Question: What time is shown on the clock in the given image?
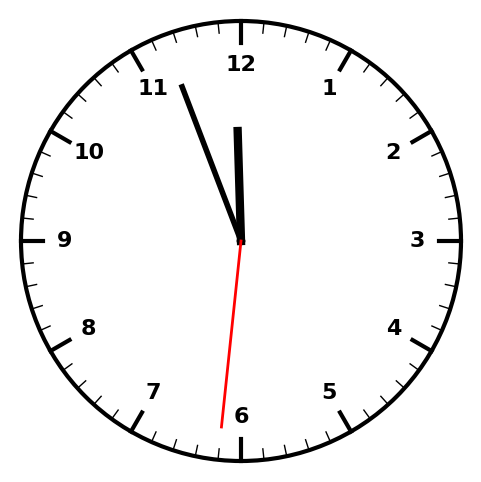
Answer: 11:56:31